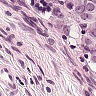
Metastatic tissue present: yes